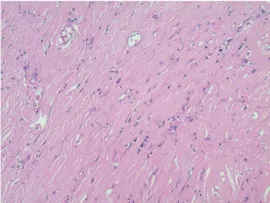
Immunohistochemical detection of tumor marker expression, showing. Hematoxylin-eosin staining.
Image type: pathology (h&e)